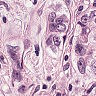
Metastatic tissue present: yes